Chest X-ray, PA view. Patient: 64 years old, sex F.
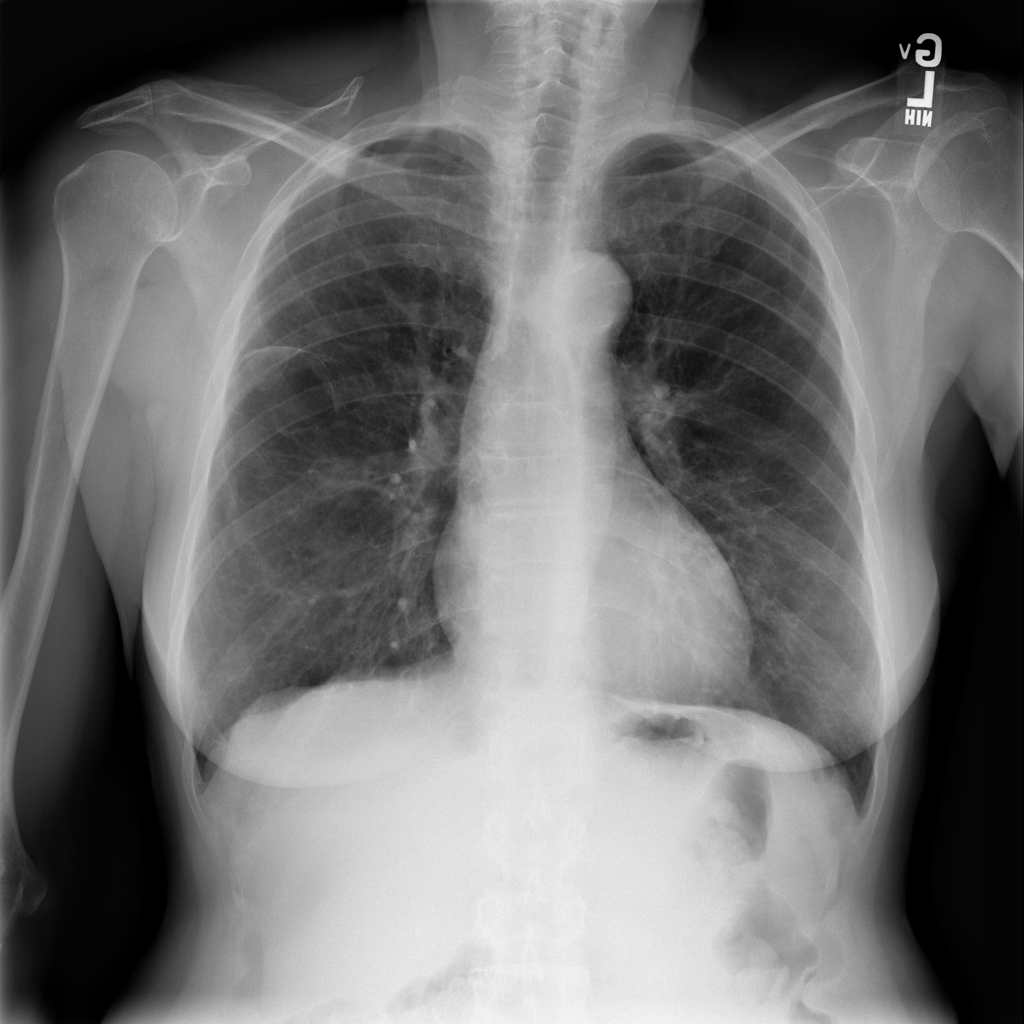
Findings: No Finding